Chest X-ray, PA view. Patient: 38 years old, sex F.
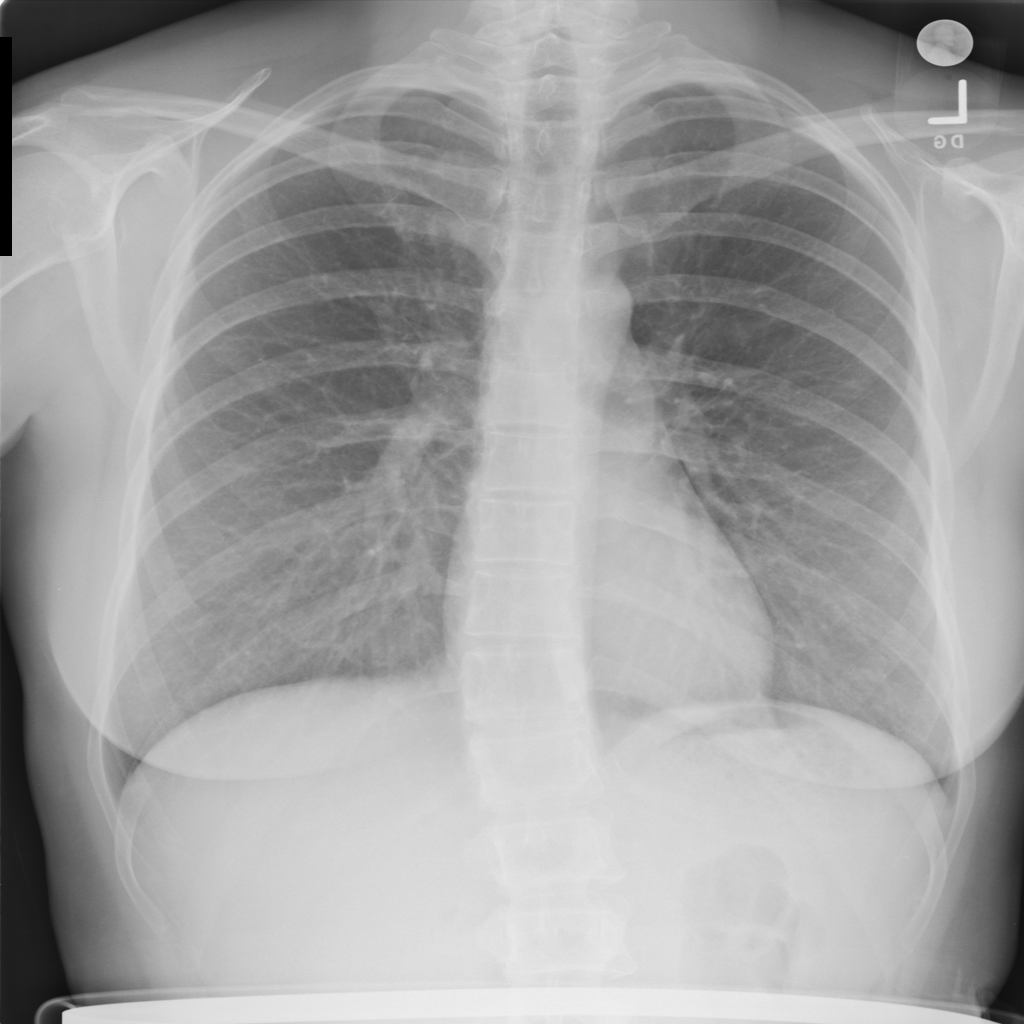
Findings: No Finding